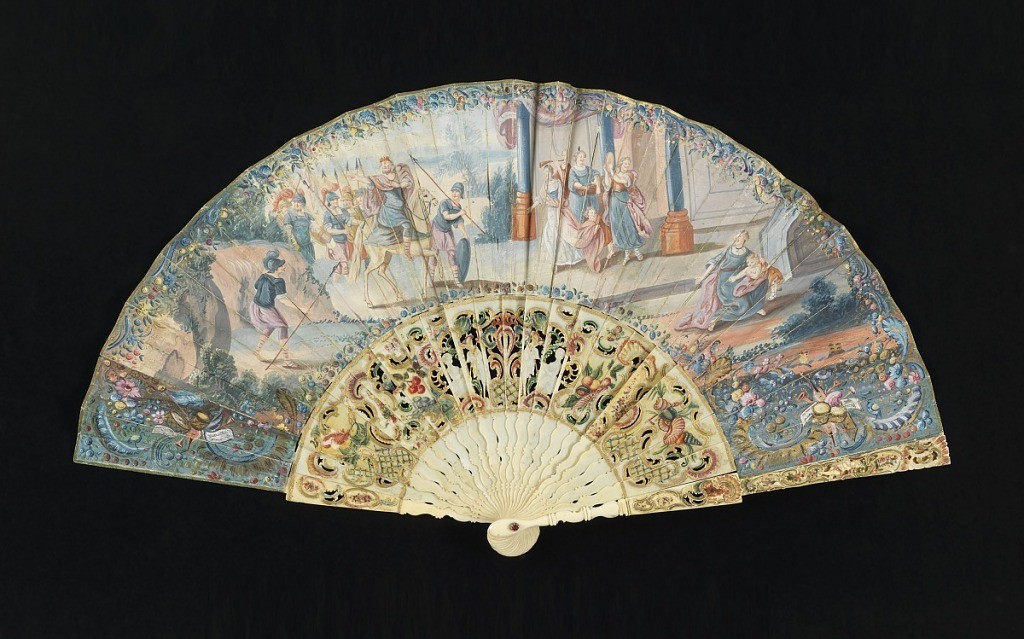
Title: Pleated fan
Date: mid- 18th century
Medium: Skin leaf painted with gouache; carved, gilded and painted sticks
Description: Pleated fan. Obverse shows a King returning from war being greeted by a group of women dancing and playing musical instruments. Trophies of musical instruments to the right and left. On the reverse, two women in a landscape setting. Sticks are carved (à jour), gilded and painted. At center are two couples: the men are standing, the women are seated. Red jewels set in each end of the pin.